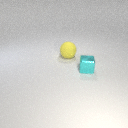
small cyan metal cube in front of large yellow rubber sphere